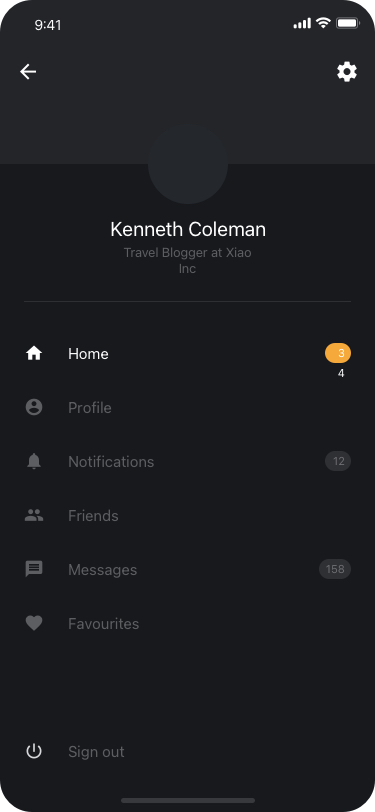
Text in this UI design:
34
Home
Profile
12
Notifications
Friends
158
Messages
Favourites
Sign out
Kenneth Coleman
Travel Blogger at Xiao Inc